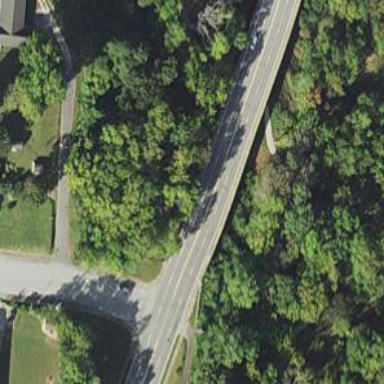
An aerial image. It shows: Asphalt trunk highway.